Interaction volume radius: 5 \u00c5
Interaction volume height: 10 \u00c5
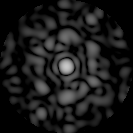
Disorder parameter: 0.7564